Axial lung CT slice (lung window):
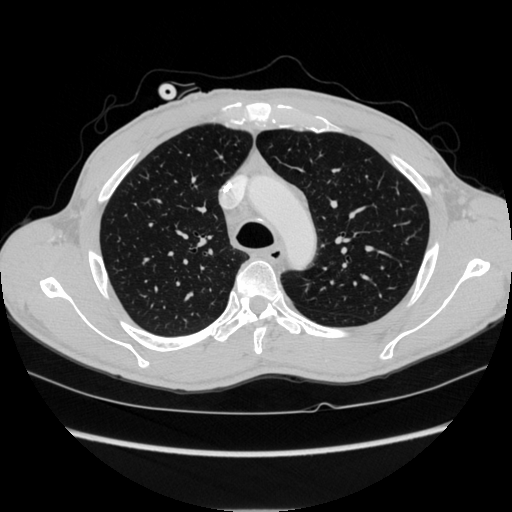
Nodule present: no